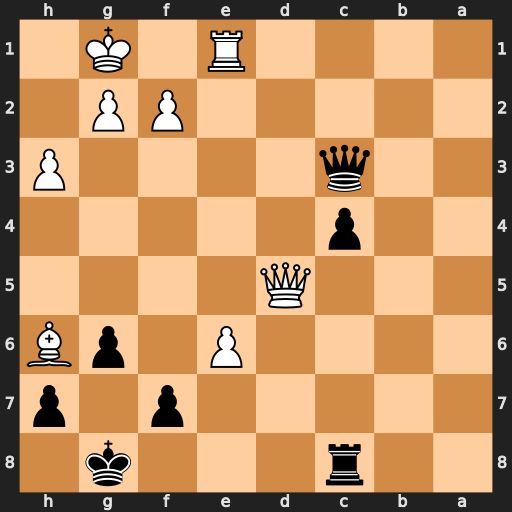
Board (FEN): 2r3k1/5p1p/4P1pB/3Q4/2p5/2q4P/5PP1/4R1K1
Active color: b
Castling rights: -
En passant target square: -
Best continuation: Qxe1+ Kh2 Qxe6 Qd4 f6